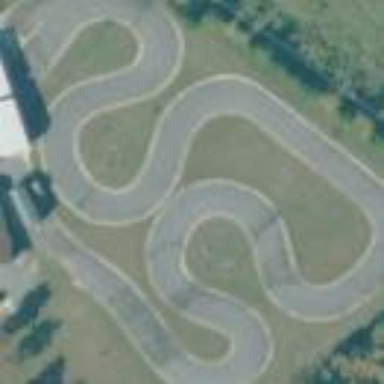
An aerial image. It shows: Motor sport raceway.